Field crop: maize
Growth stage: 2
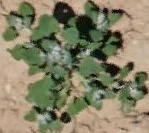
Species: chenopodium